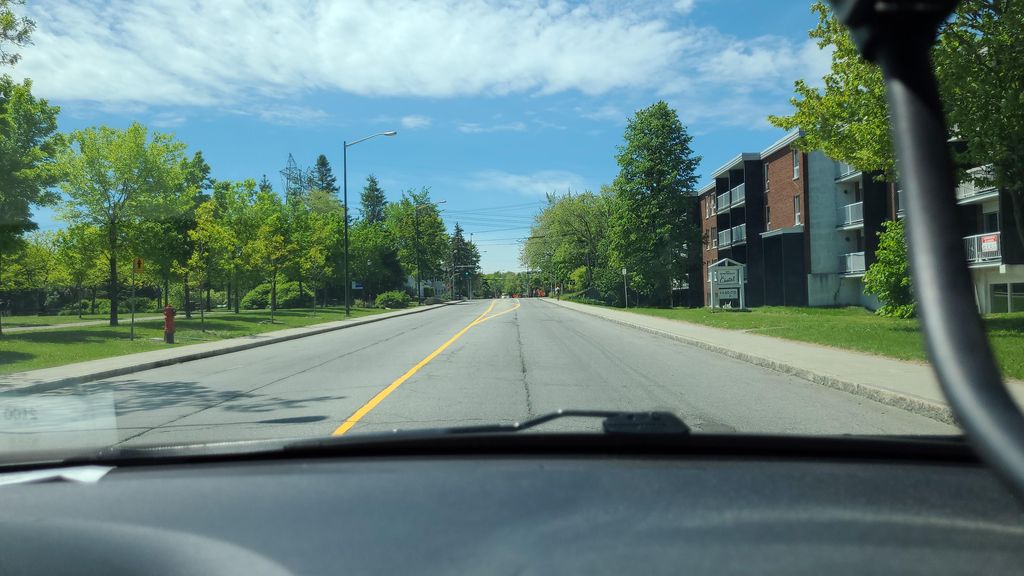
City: quebec_city